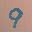
Label: 9